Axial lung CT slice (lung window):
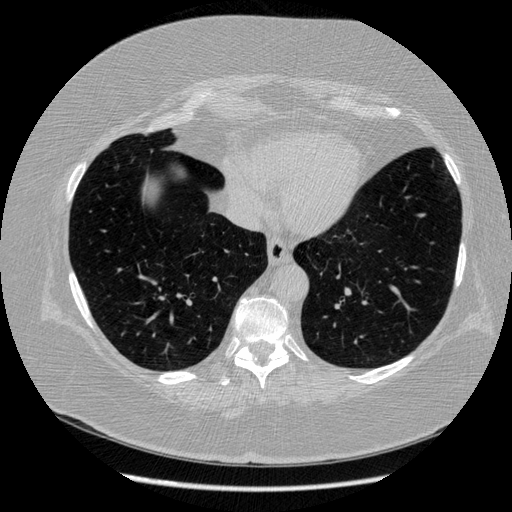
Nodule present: no